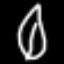
Label: leaf